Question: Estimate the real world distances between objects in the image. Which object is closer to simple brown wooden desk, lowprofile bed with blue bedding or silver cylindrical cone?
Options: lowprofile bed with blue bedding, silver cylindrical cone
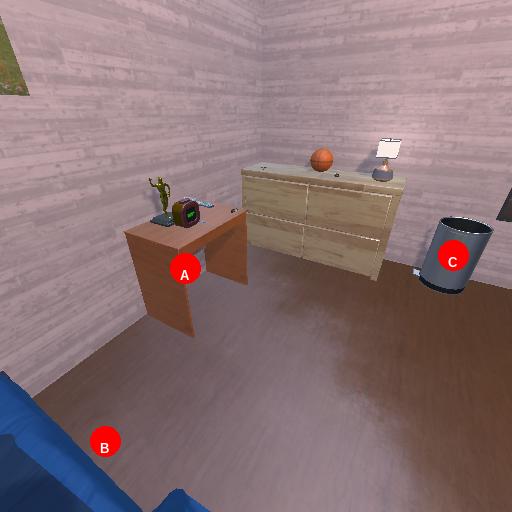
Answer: lowprofile bed with blue bedding